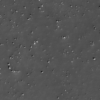
Label: not_dusty